Question: I'm trying to implement the solution offered by ProLoser in <URL>
in my <URL>. My problem is that whenever I press a link instead of opening in a sub-view below the links it overrides the entire view.
I need to understand how to solve this problem.
My flow is like that: 'index.html' -> 'content.html' ('ng-view') -> 'link1/2/3.html' (using 'ng-include').
My layout:

'''
<!DOCTYPE html>
<html ng-app="webApp">
<head>
<link rel="stylesheet" href="style.css" />
<script data-require="angular.js@1.0.7" data-semver="1.0.7" src="https://ajax.googleapis.com/ajax/libs/angularjs/1.0.7/angular.js"></script>
<script src="app.js"></script>
</head>
<body>
<header>This is header</Header>
<div class="content" ng-view>
</div>
</body>
</html>
'''
'''
<div>
<h1>This is Content brought to you by ngView</h1>
<br>
<a href="#/sub/link1">link1</a>
<a href="#/sub/link2">link 2</a>
<a href="#/sub/link3">link 3</a>
<ng-include src="'/sub/'+link + '.html' "></ng-include>
</div>
'''
'''
var webApp = angular.module('webApp', []);
//router logic
webApp.config(['$routeProvider', function($routeProvider) {
$routeProvider.
when('/', {
templateUrl: 'content.html',
controller: 'MainCtrl'
})
.when('/sub/:link', {
controller: 'LinkCtrl'
})
.otherwise({redirectTo: '/'});
}]);
//controllers
webApp.controller ('MainCtrl', function ($scope, $routeParams) {
$scope.link = $routeParams.link
});
'''
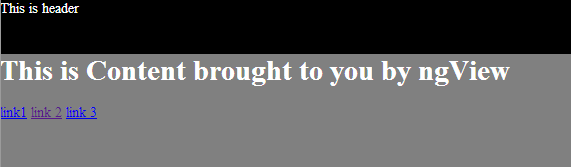
Answer: You don't have a LinkCtrl to handle the links, it should work if you change:
'''
.when('/sub/:link', {
controller: 'LinkCtrl'
})
'''
to
'''
.when('/sub/:link', {
templateUrl: 'content.html',
controller: 'MainCtrl'
})
'''
And edit the line:
'''
<ng-include src="'/sub/'+link + '.html' "></ng-include>
'''
to:
'''
<ng-include src="link + '.html'"></ng-include>
'''